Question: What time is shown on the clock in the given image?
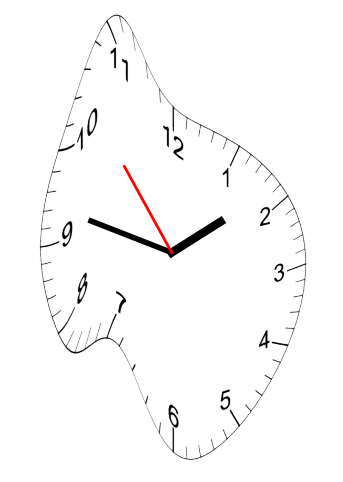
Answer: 01:46:53